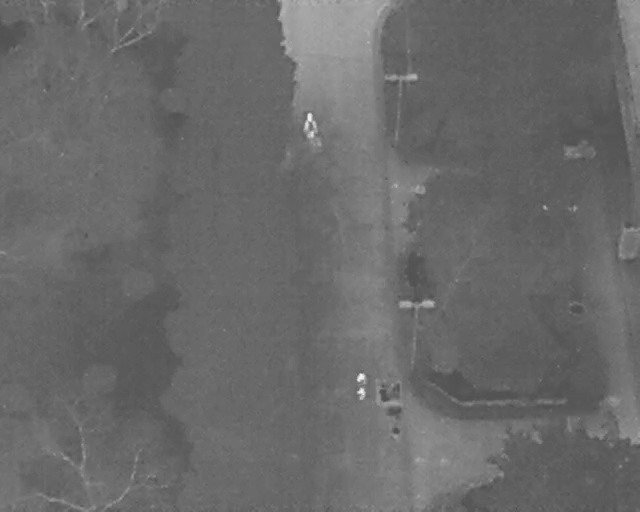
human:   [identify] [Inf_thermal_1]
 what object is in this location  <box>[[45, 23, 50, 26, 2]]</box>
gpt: <ref>1 large person at the top</ref>